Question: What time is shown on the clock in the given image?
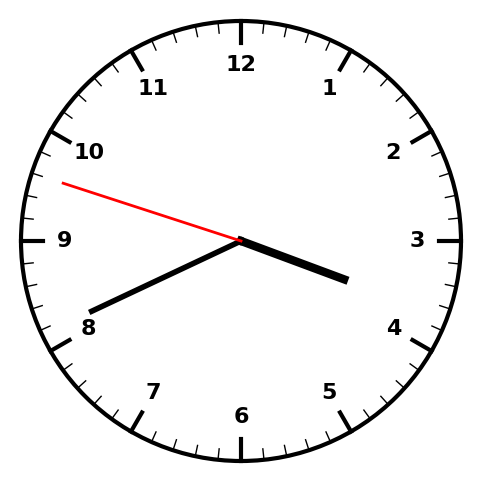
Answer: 03:40:48